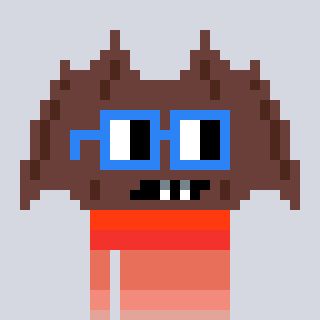
a pixel art character with square blue glasses, a bat-shaped head and a orange-colored body on a cool background